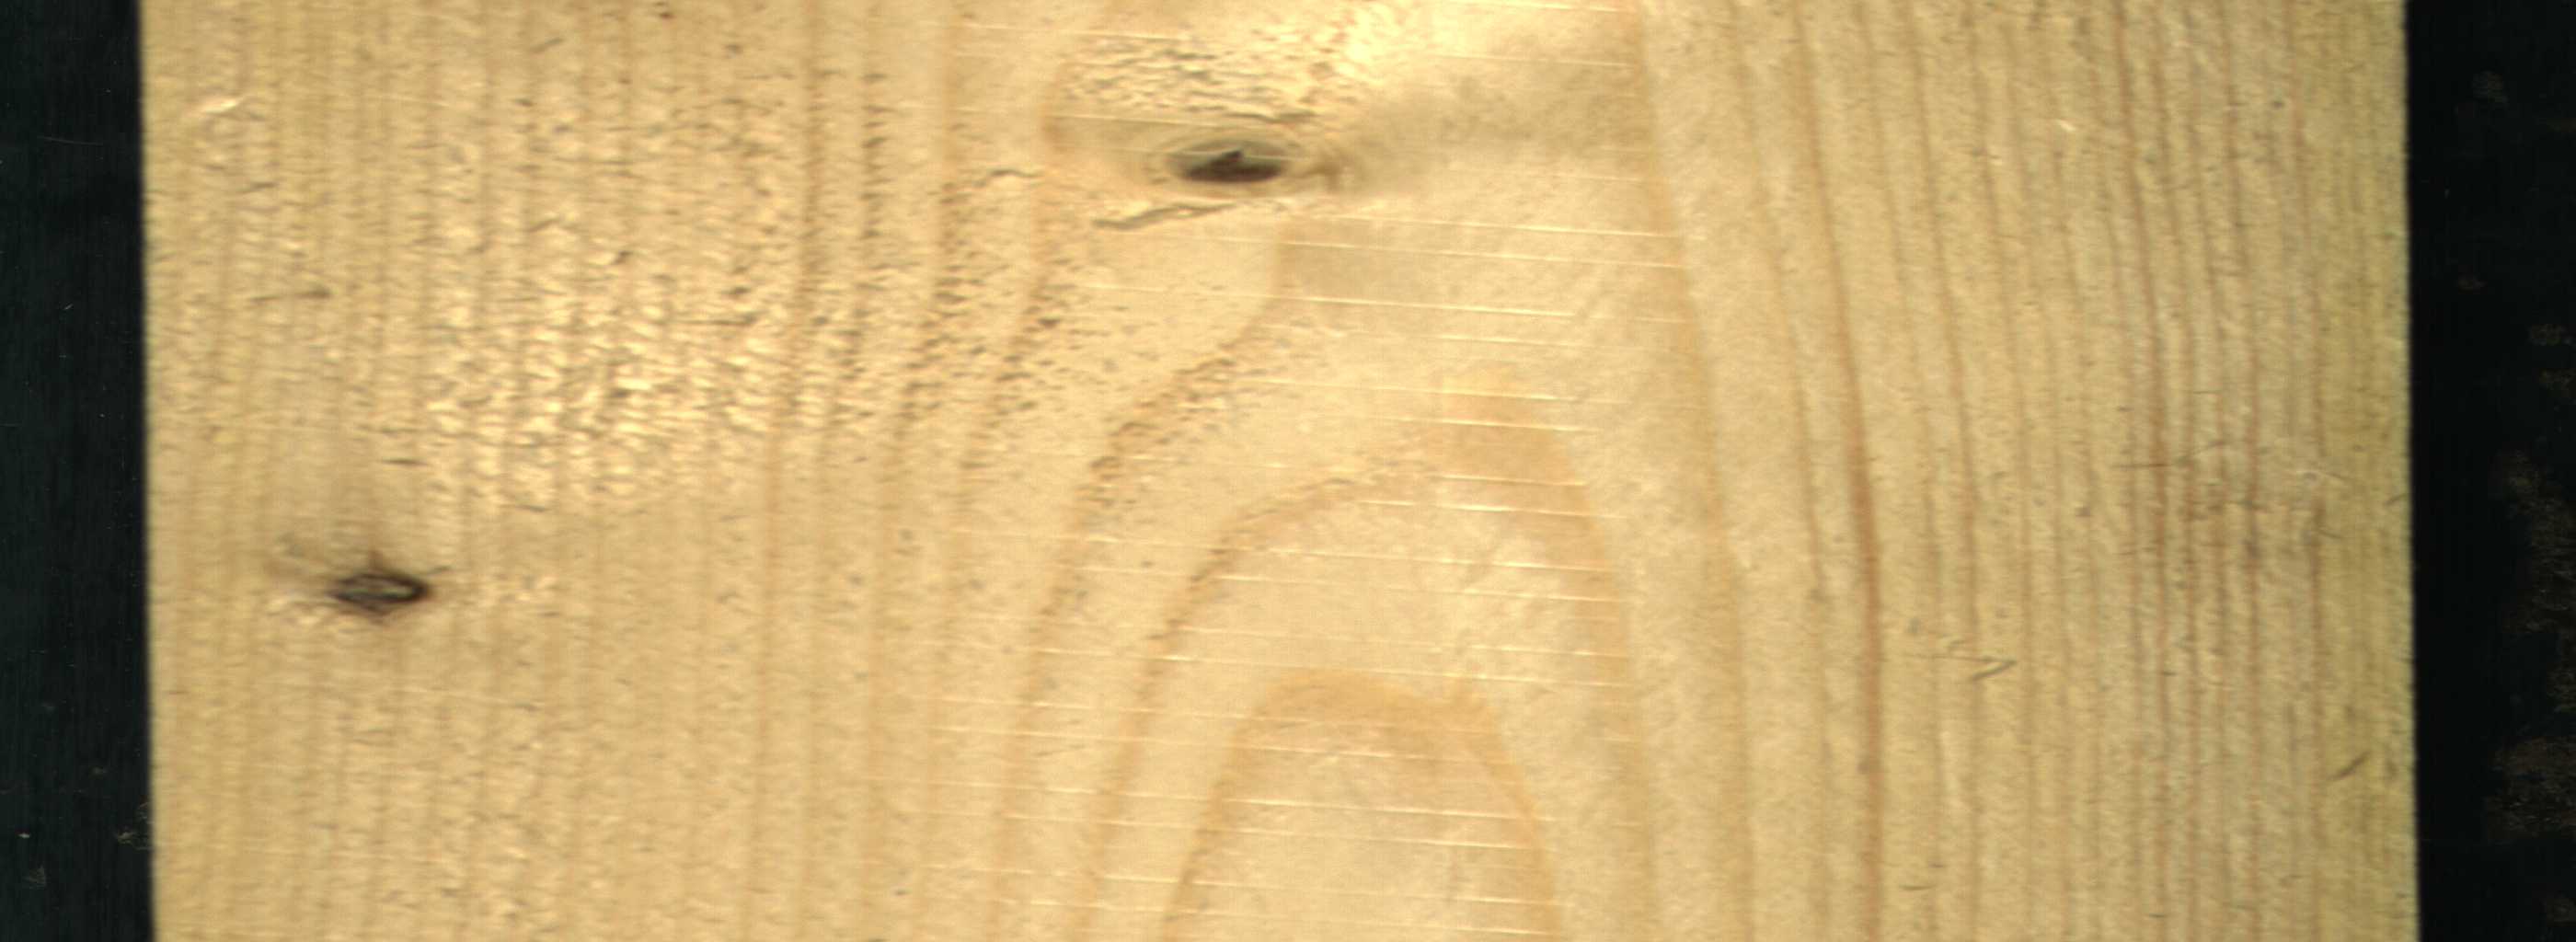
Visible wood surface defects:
Live_Knot
Live_Knot